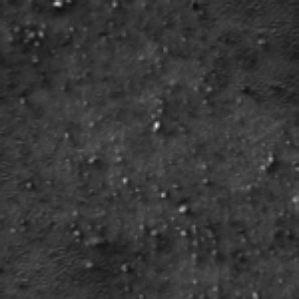
Label: frost